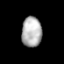
Tissue: prostate
Cell type: T cells
Senescence score: 0.3148
Nuclear area (px): 594
Mean DAPI intensity: 177.352